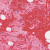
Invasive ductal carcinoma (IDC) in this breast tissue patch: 0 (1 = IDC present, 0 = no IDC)